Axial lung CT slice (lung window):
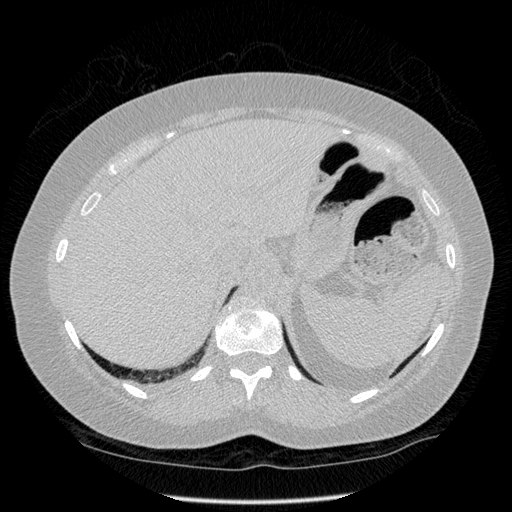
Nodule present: no